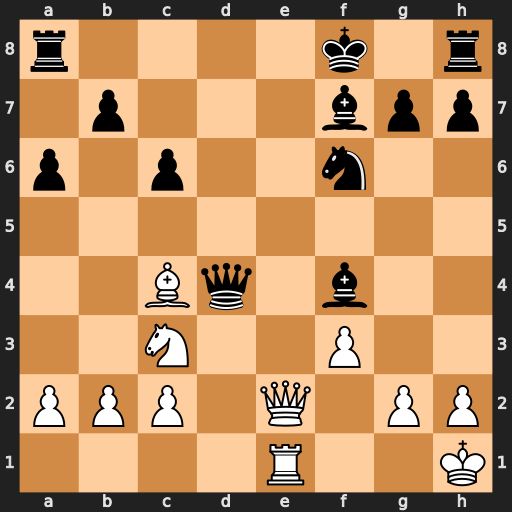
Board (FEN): r4k1r/1p3bpp/p1p2n2/8/2Bq1b2/2N2P2/PPP1Q1PP/4R2K
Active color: w
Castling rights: -
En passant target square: -
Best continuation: Qe7+ Kg8 Qxf7#